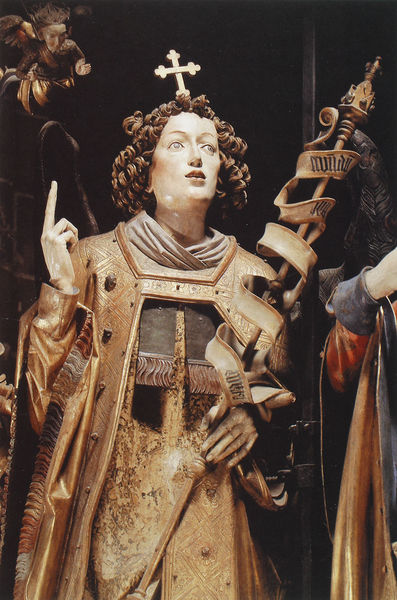
Titel: Englischer Gruß
Künstler: Veit Stoß
Standort: Nürnberg, St. Lorenz (EU - D - B)
Schlagwörter: blau, hand, schatten, umhang, braun, finger, frau, haar, holz, mund, nase, rot, schal, augen, johannes, kleidung, kragen, figur, gewand, gold, haare, mantel, krone, locken, rokoko, engel, putto, skulptur, schrift, stab, inschrift, ornamente, bemalt, kreuz, text, altar, schnitzerei, heiliger, schriftrolle, heilige, heilig, maria, erzengel, fassung, verkündigung, szepter, latein, spruchband, stoss, schriftband, kreuzstab, gabriel, reliquiar, veit, zeigt, yepter, rtokoko